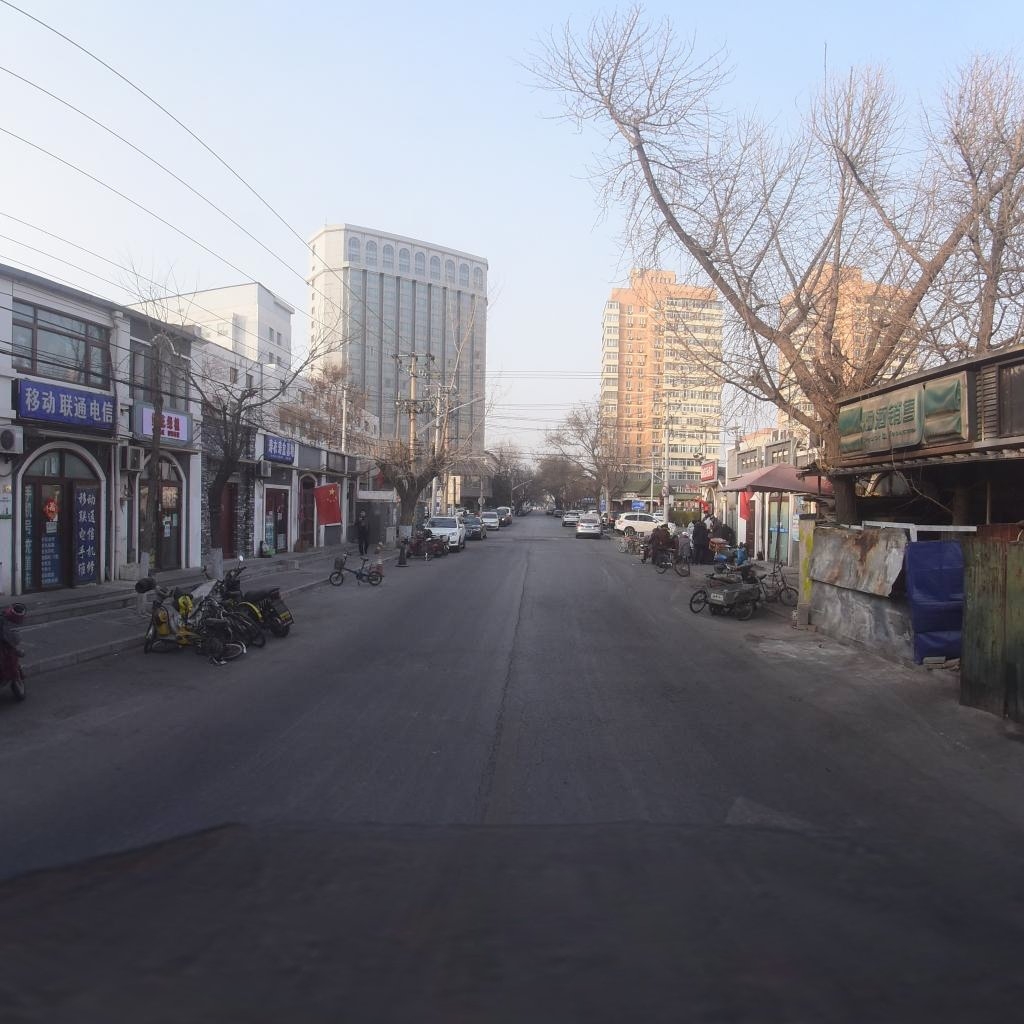
Region: Xicheng
Road damage annotations: longitudinal crack